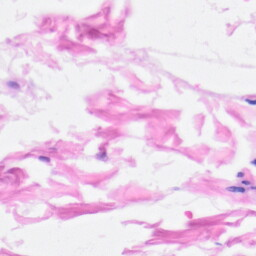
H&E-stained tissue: Heart